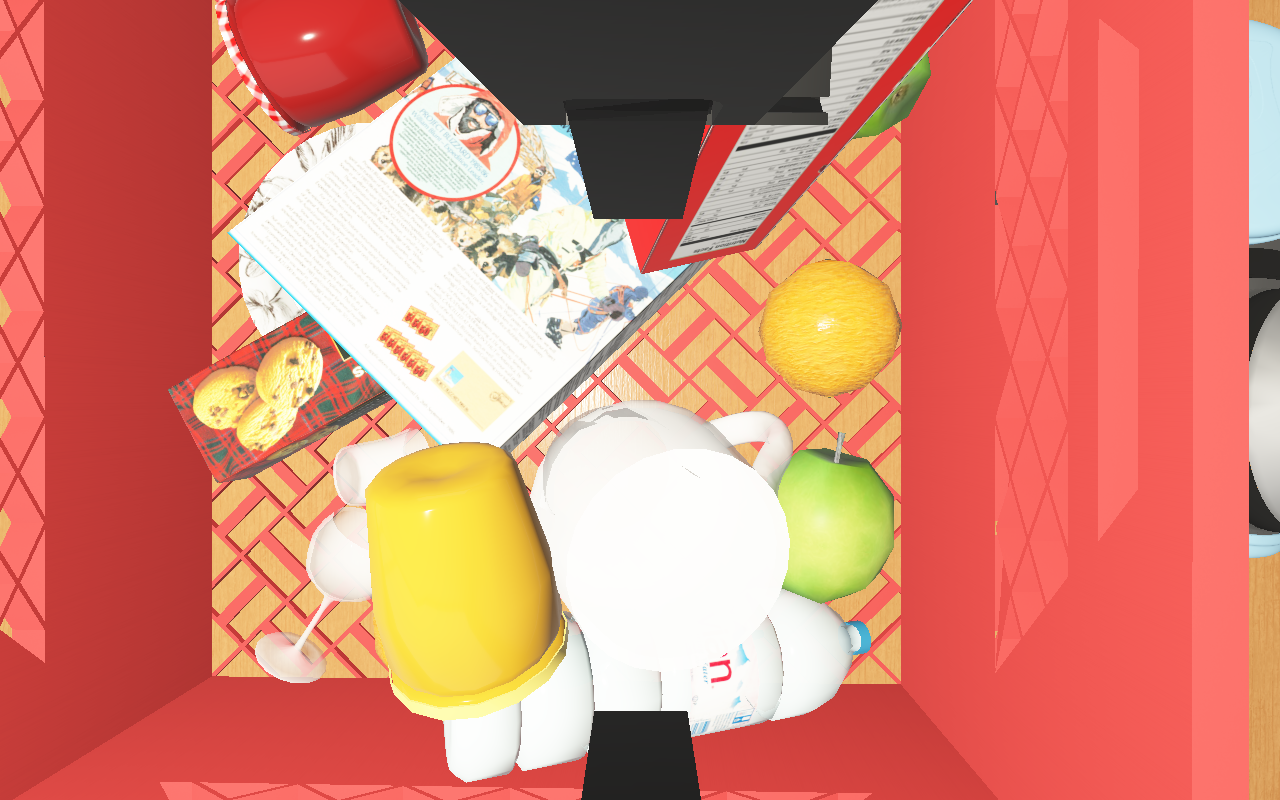
Objects in the scene:
carafe
apple
apple
orange
orange
plate
honey jar
cereal box
cereal box